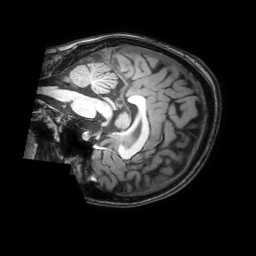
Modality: T1w
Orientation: sagittal
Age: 21
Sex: female
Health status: healthy
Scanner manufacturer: philips
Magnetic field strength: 3 T
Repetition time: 0.0079 s
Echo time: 0.0035 s